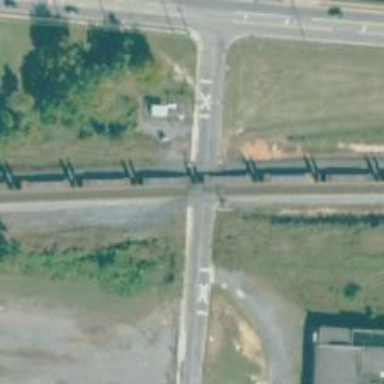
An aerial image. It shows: Crossing for the railway.